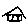
Label: house